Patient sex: M
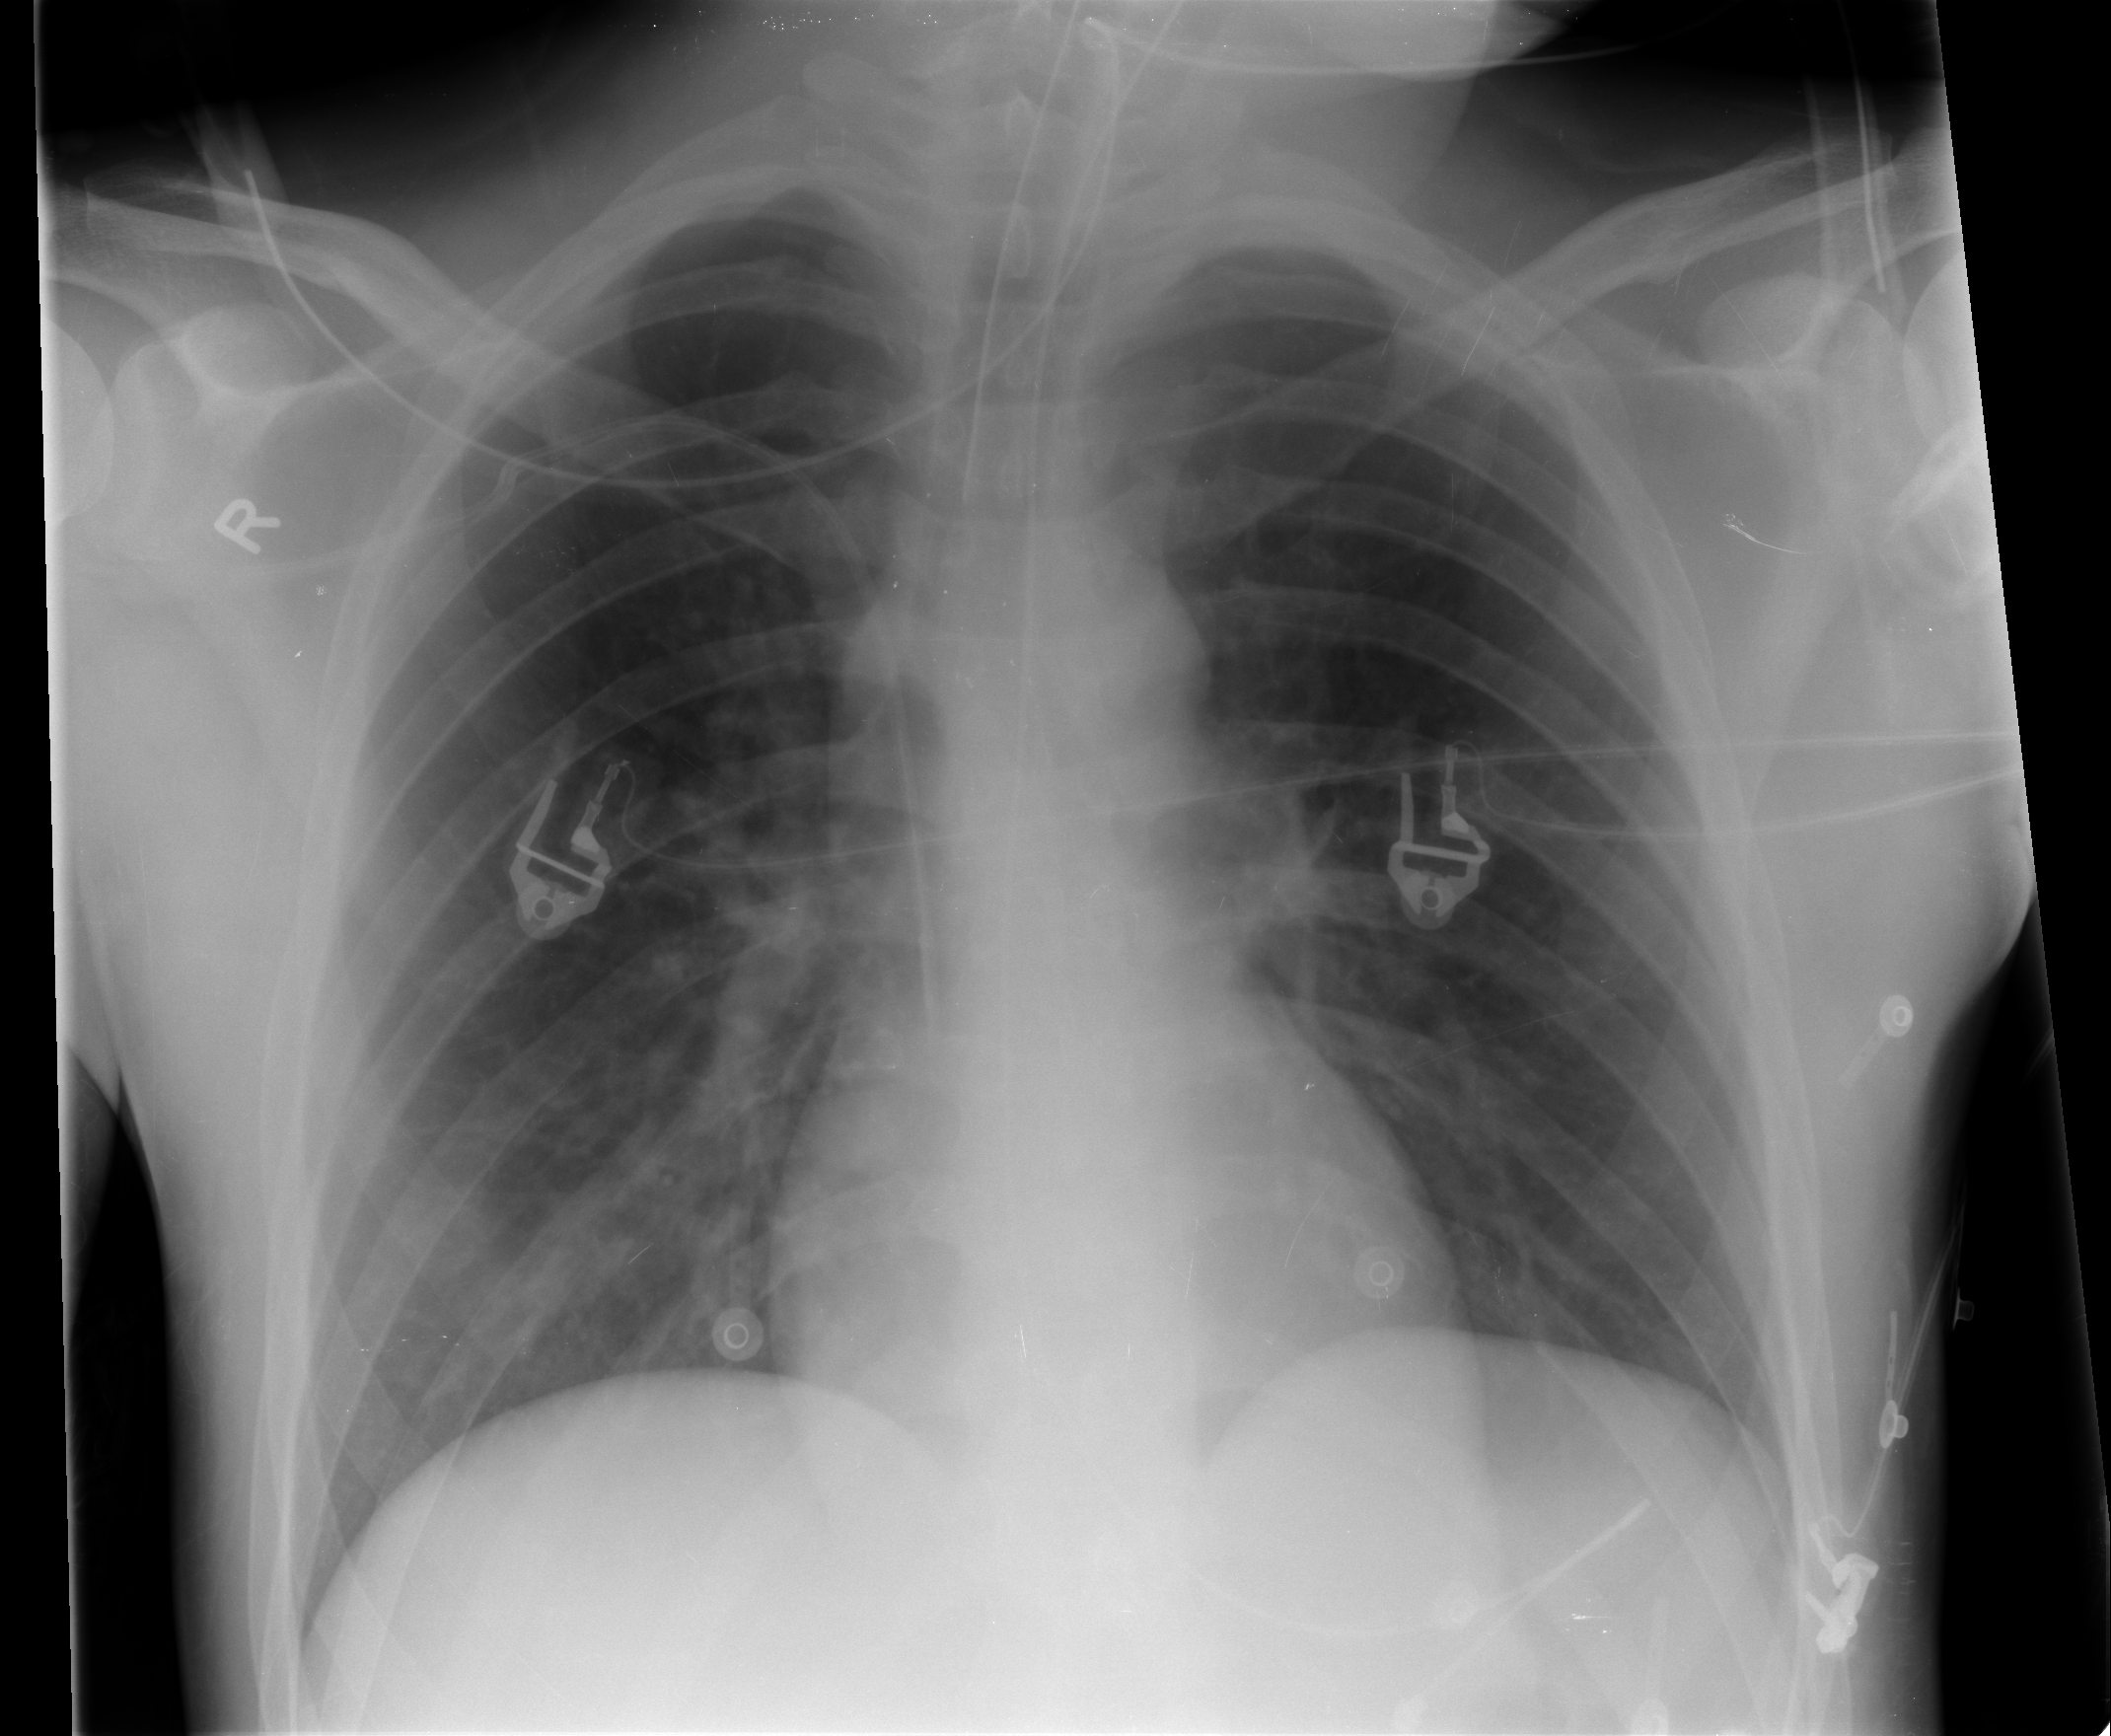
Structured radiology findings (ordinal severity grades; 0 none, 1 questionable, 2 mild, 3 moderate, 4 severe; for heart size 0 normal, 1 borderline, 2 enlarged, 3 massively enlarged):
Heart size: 0
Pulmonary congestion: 0
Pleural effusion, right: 0
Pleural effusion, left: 0
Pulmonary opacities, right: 1
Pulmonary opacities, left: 0
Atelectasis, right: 2
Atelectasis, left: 1